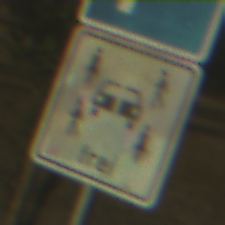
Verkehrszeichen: CarsharingfahrzeugeFrei
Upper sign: Parken
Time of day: SunriseSunset
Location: Outdoor (Nature)
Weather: Clear
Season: NotSpecified
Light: Natural